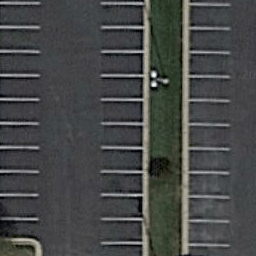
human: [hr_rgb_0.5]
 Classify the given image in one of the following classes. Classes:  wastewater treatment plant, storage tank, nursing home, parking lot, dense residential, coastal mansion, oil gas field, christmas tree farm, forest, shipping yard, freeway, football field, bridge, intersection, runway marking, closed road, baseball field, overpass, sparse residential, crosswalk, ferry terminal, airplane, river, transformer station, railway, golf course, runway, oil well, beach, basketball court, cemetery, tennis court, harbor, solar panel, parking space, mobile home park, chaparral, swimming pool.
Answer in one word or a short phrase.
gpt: parking space